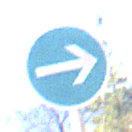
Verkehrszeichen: VorgeschriebeneFahrtrichtungHierRechts
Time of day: MorningAfternoon
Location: Outdoor (Nature)
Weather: Clear
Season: Winter
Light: Natural